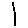
Label: line